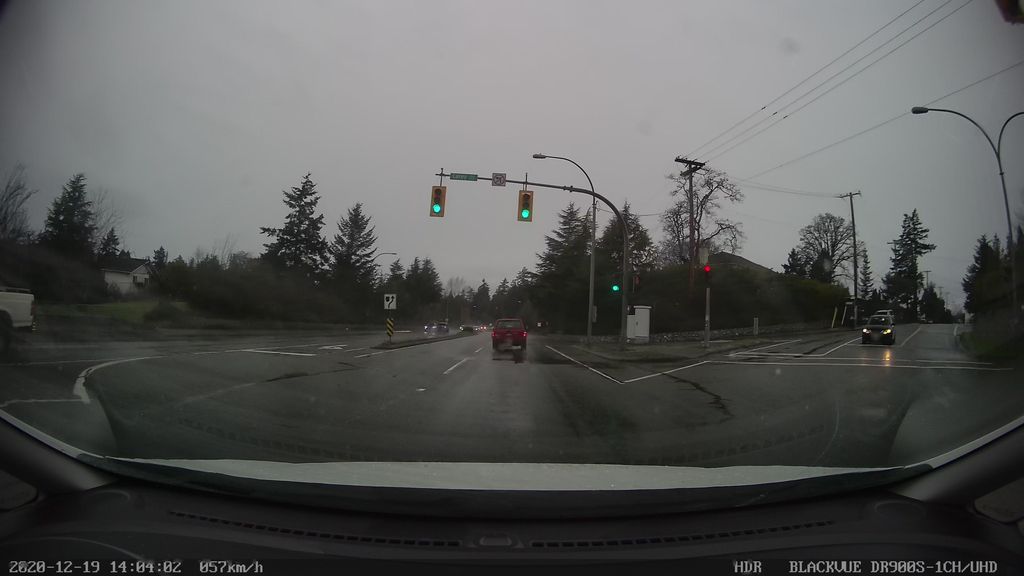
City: victoria